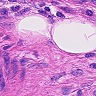
Metastatic tissue present: yes